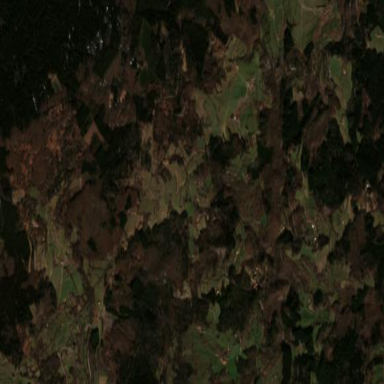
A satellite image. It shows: Forest area.